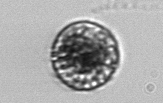
Label: Vicicitus_globosus